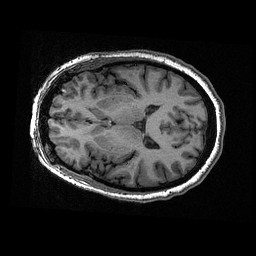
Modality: T1w
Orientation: axial
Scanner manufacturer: ge
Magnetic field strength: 3 T
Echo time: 0.00318 s